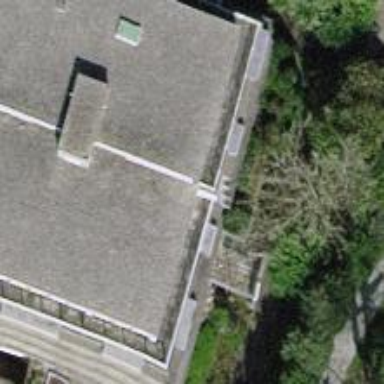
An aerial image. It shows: School building.